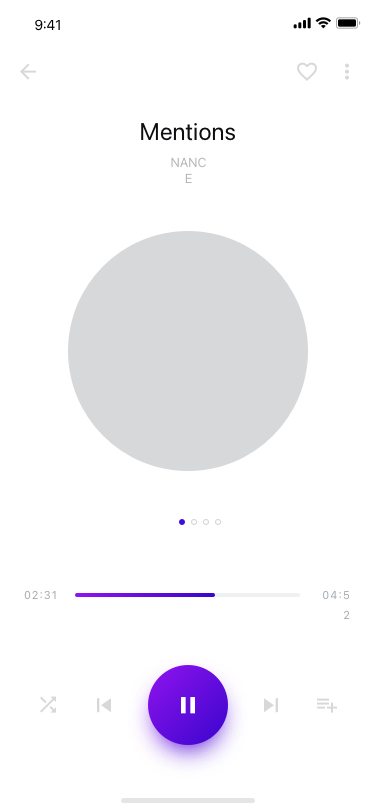
Text in this UI design:
02:31
04:52
Mentions
NANCE